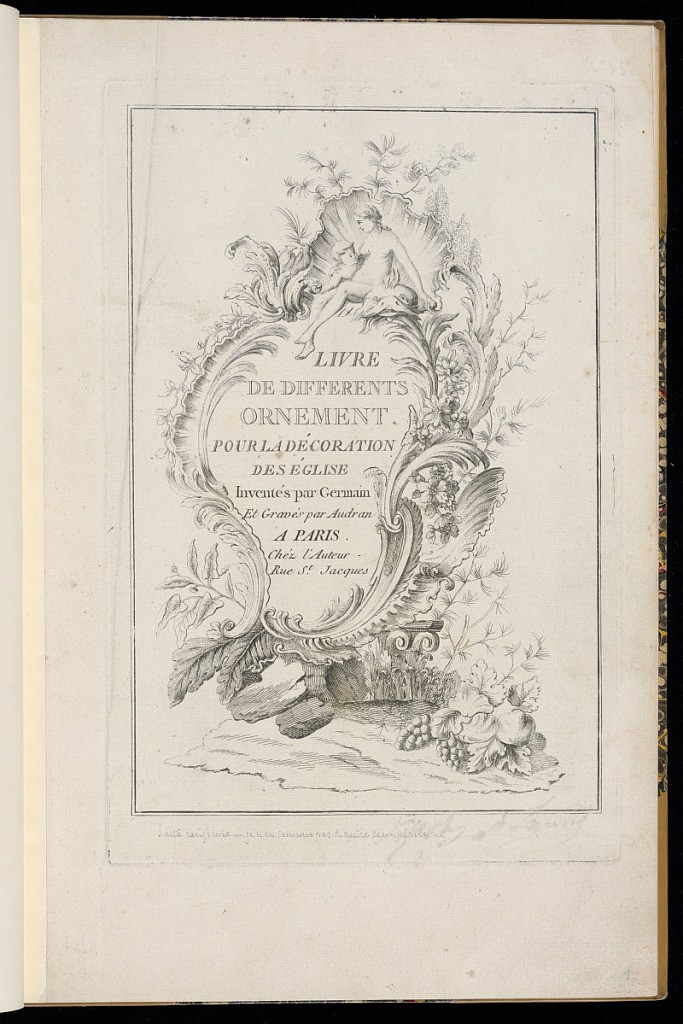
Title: Title Page
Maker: Alexis Peyrotte, French, 1699–1769
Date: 1748
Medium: Etching and engraving on paper
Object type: Print
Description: Title page for a series of ornament prints, designs for ecclesiastical metalwork. The title is lettered within a rococo cartouche formed by scrolling leaves, shells, and floral motifs. Topped by a nude female figure seated on a dolphin with a putto and a shell with foliate branches surrounding and fruit in the lower foreground. The cartouche is a copy in reverse of plate 4.A from Nouveaux Cartouches Chinois designed by Alexis Peyrotte, engraved by Gabriel Huquier, acc. No. 1921-6-522-4.